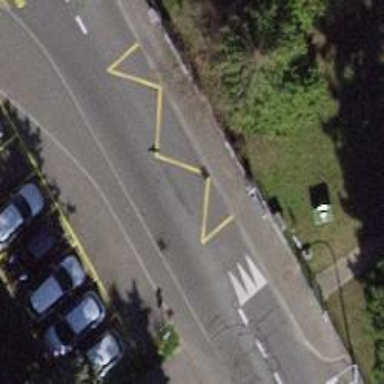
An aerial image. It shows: Bus stop with stop position for public transport.